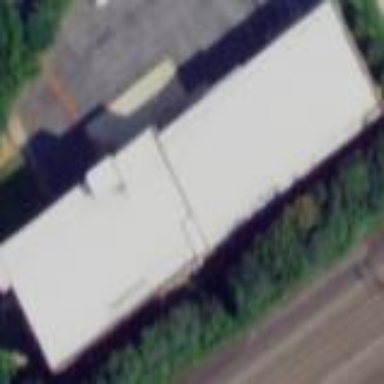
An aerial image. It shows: Storage rental shop located in building.